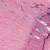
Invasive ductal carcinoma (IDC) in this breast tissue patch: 1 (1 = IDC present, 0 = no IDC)